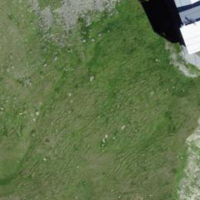
EUNIS habitat code: 26
Species observed at this site:
Gypaetus barbatus
Aquila chrysaetos
Pyrrhocorax graculus